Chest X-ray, PA view. Patient: 70 years old, sex M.
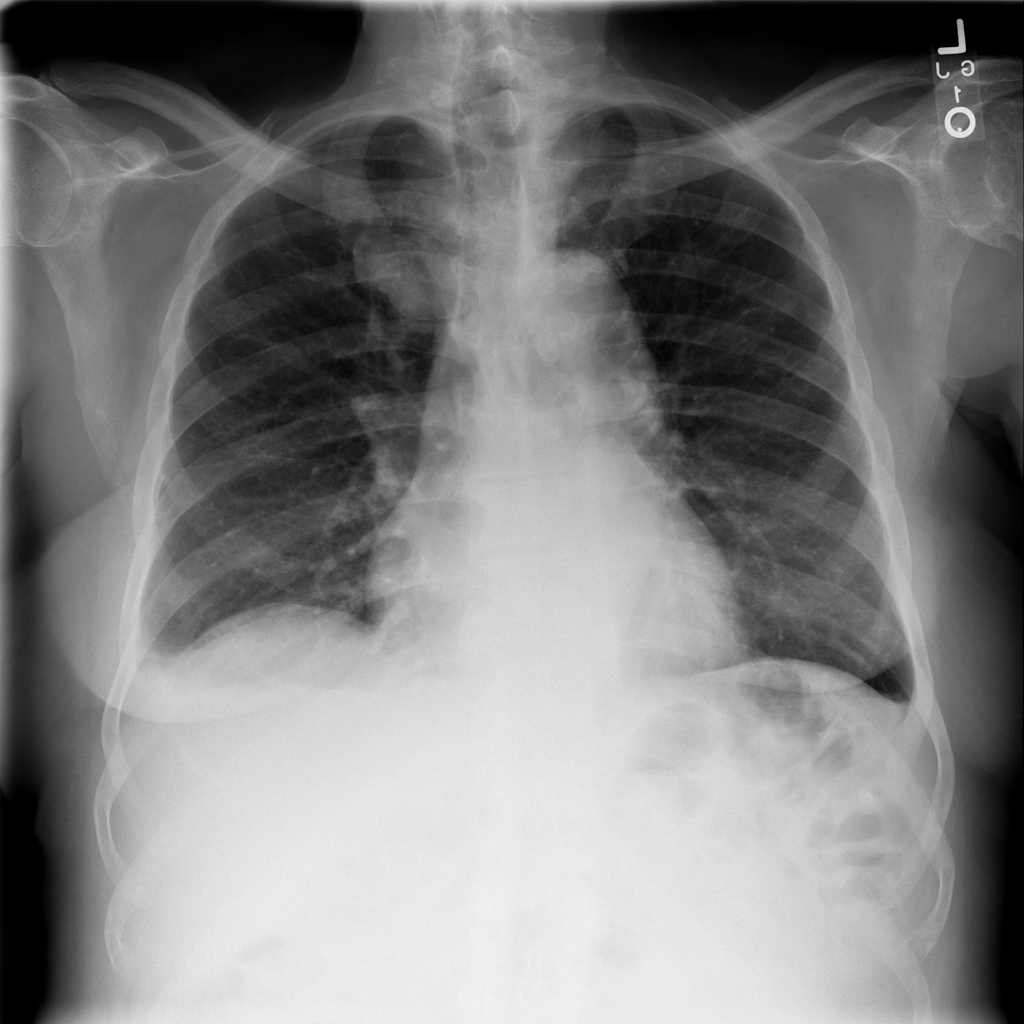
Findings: Effusion